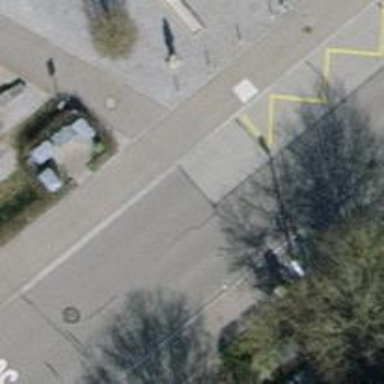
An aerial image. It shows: Platform for public transport is situated by the road.